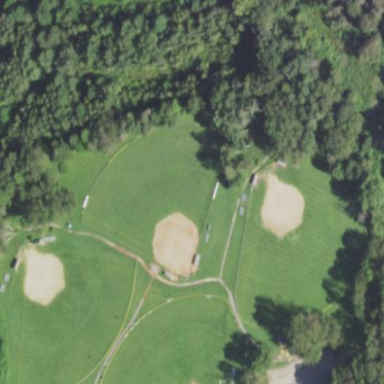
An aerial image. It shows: Recreational ground known as park.